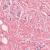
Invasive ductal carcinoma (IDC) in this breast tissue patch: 1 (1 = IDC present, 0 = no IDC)